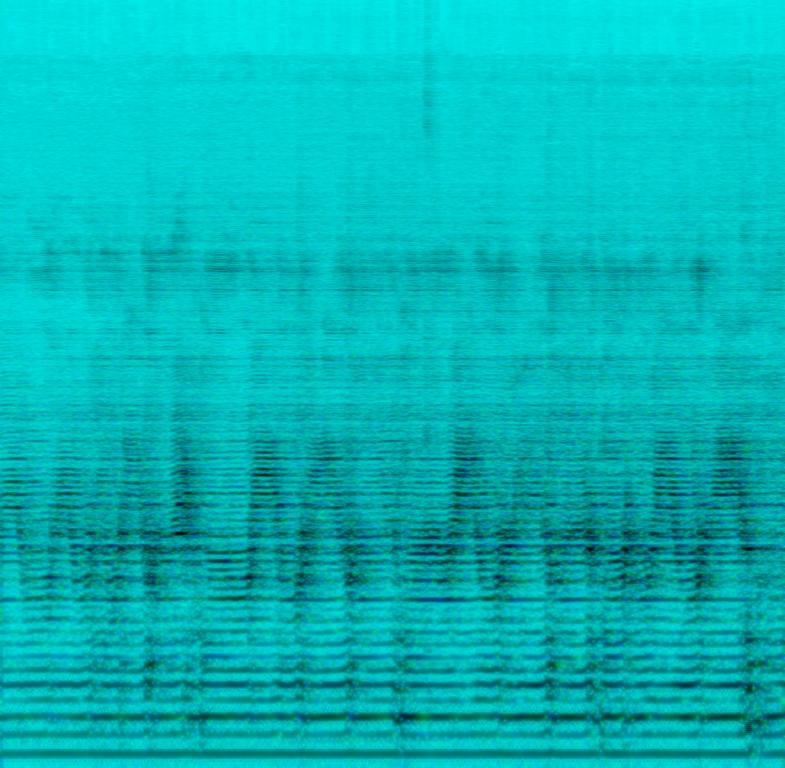
The song is an instrumental. The song is medium tempo with a didgeridoo playing percussively with double tonguing motion and no other instrumentation. The song is emotional and meditative. The song is an aboriginal instrument played in a home studio.